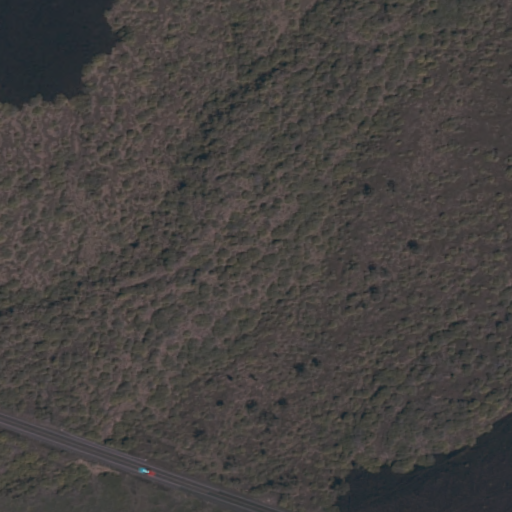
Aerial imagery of lava area in Hawaii named Kipuka Kapulehu containing only unknown